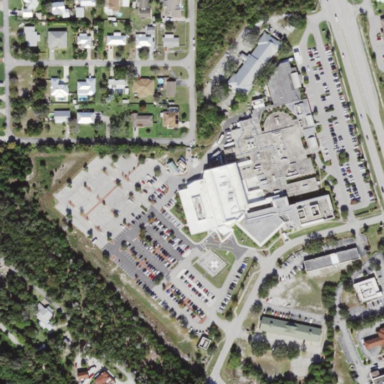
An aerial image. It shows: Hospital providing healthcare services.